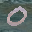
Label: 0